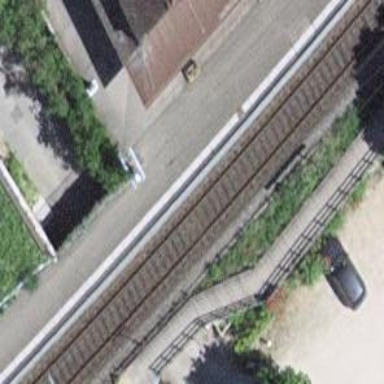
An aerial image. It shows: Railway bridge with electrified tracks and single contact line.